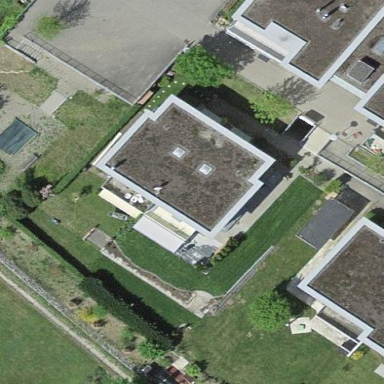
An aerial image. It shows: Residential building.